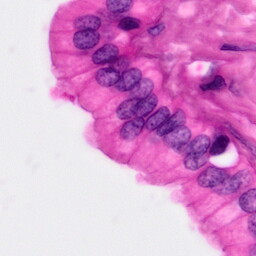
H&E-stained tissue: Pancreatic